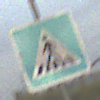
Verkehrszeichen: FussgaengerueberwegRechts
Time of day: SunriseSunset
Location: Outdoor (Urban)
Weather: PartlyCloudy
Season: NotSpecified
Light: Natural